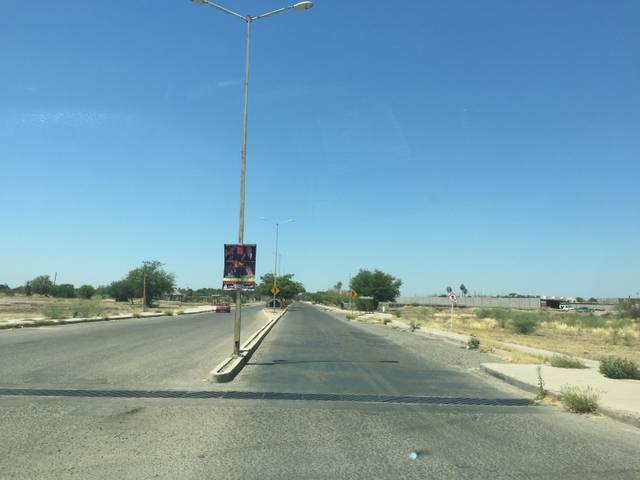
Region: Mexico
Coordinates: 27.085, -109.454